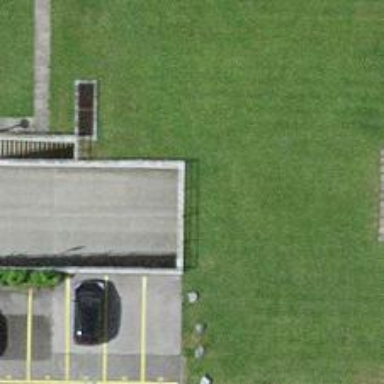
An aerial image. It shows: Parking entrance.